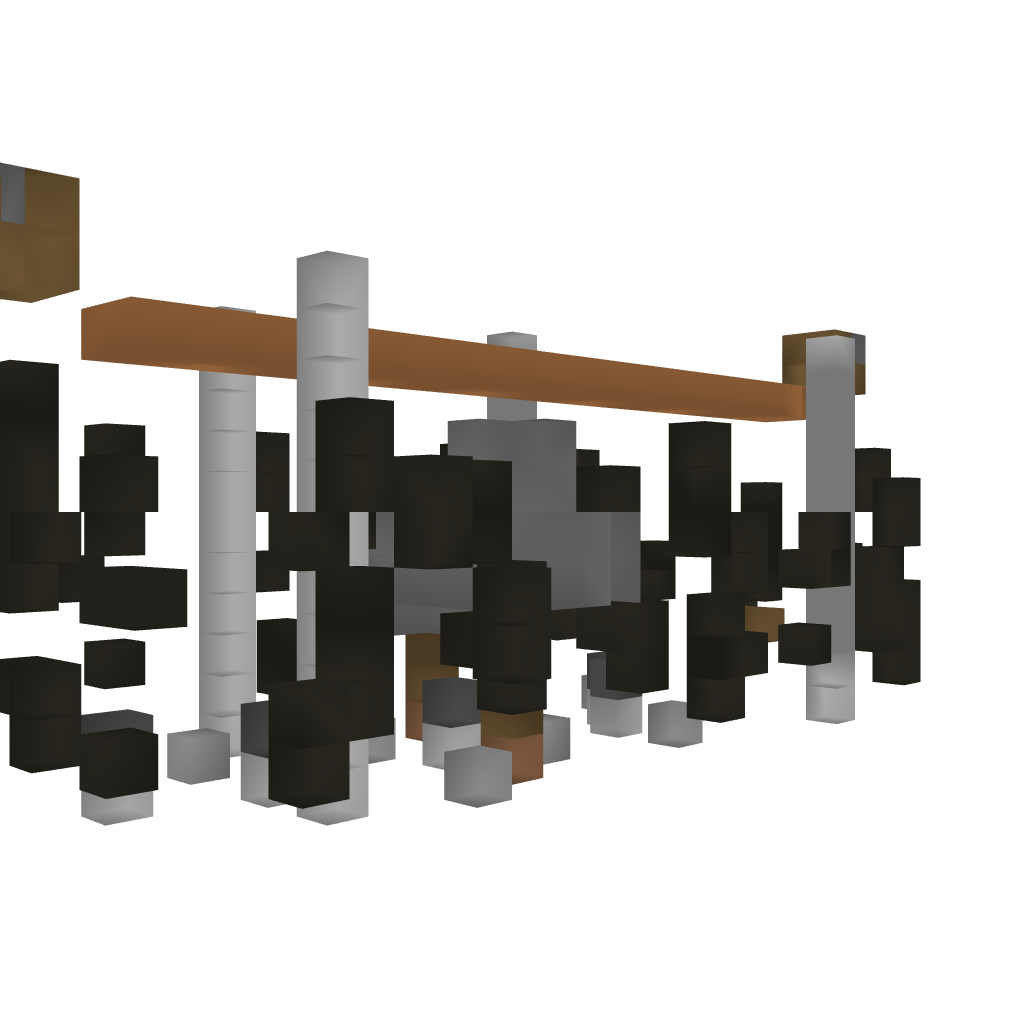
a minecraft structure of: temple of nature